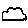
Label: cloud